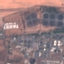
Land use / land cover: Industrial